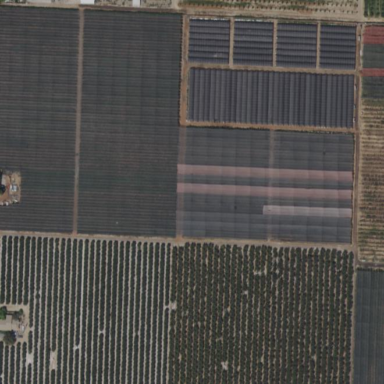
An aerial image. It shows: Orchard filled with berry plants.